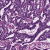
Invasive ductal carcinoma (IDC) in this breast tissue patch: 1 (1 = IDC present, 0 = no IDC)